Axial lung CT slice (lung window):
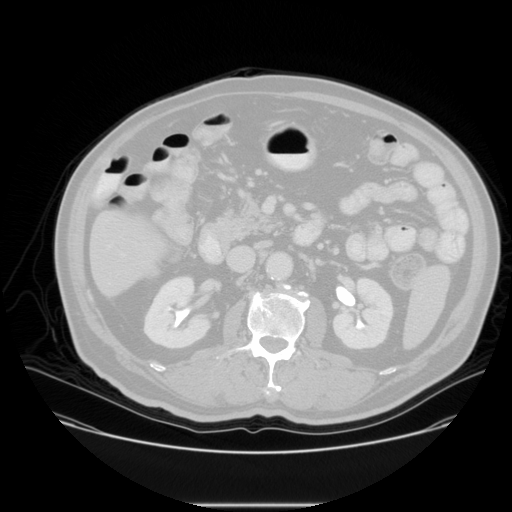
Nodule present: no